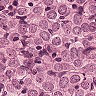
Metastatic tissue present: yes